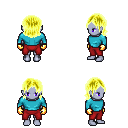
a pixel art fantasy rpg character, female body template, dark elf, purple skin, teal long-sleeve shirt, red pants, gold long bangs hairstyle, gold gloves, four views (front, back, left, right), 2x2 character sprite sheet, small pixel art, hard edges, no anti-aliasing